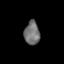
Tissue: skin
Cell type: Epithelial cells
Senescence score: 0.7403
Nuclear area (px): 352
Mean DAPI intensity: 113.114